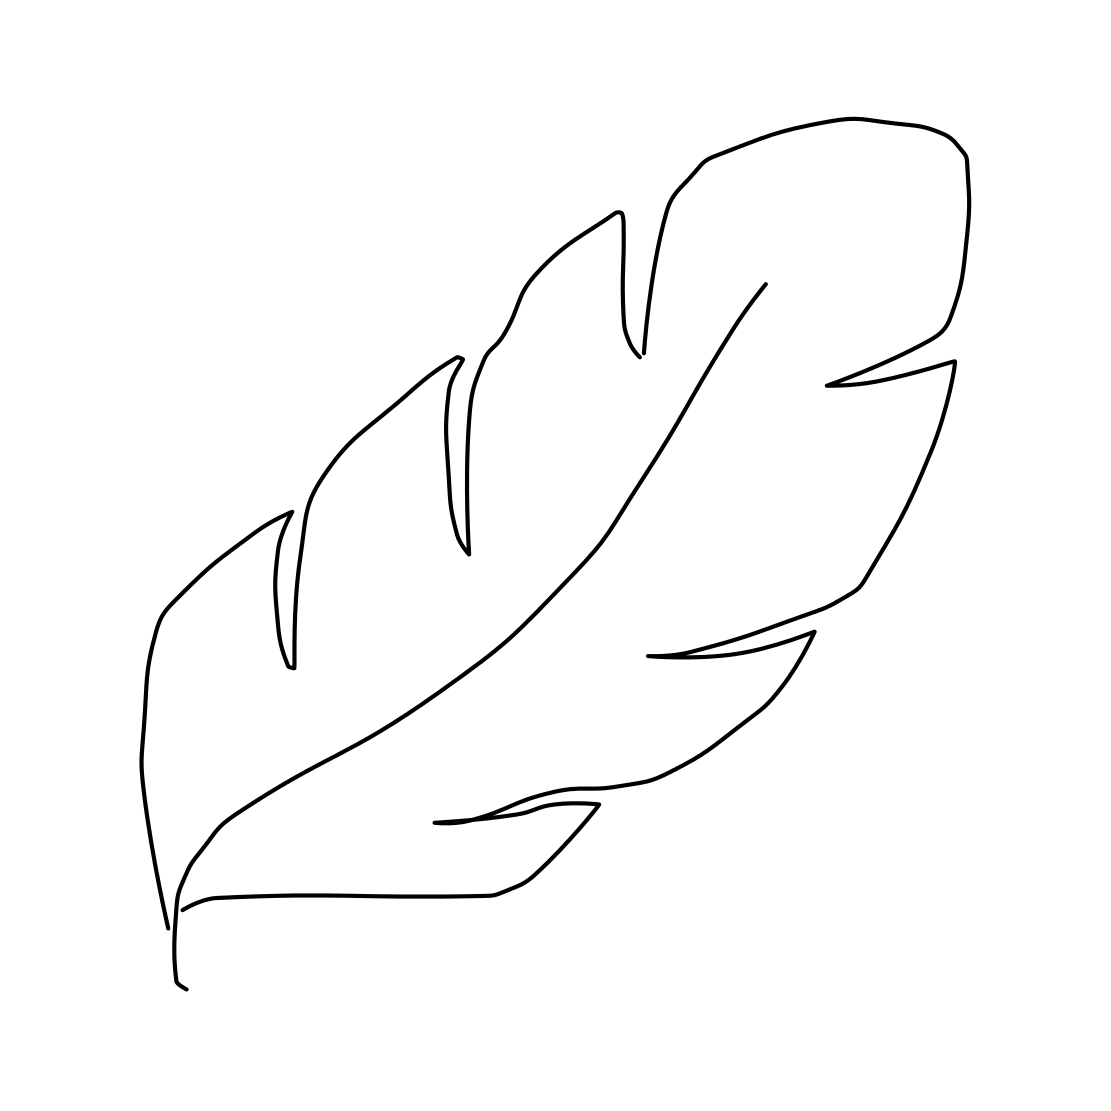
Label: feather